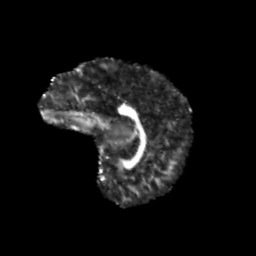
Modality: FA
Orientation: sagittal
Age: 11
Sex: female
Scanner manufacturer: siemens
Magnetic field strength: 3 T
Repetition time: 3.8 s
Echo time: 0.07 s